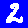
Digit: 2